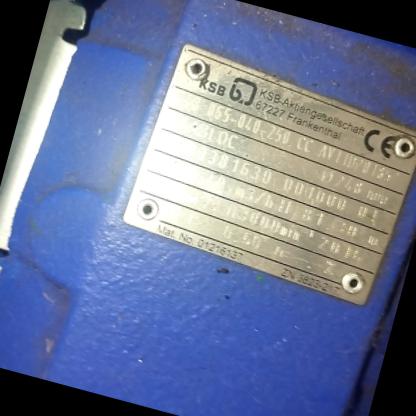
Klasa: tabliczka-znamionowa